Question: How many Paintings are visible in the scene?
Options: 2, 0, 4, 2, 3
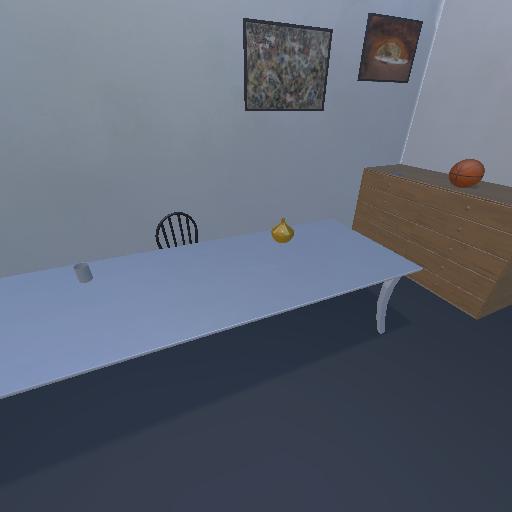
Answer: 2